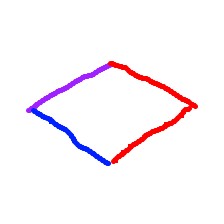
Shape: rhombus